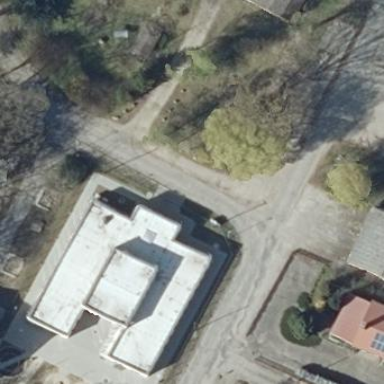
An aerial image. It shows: Kindergarten building.